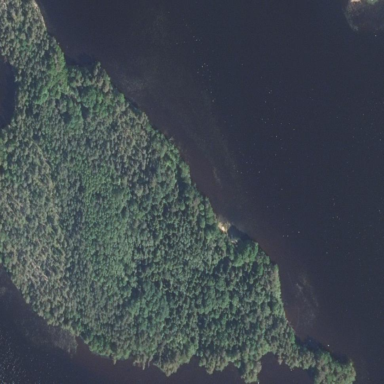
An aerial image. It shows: Islet covered with woodland.